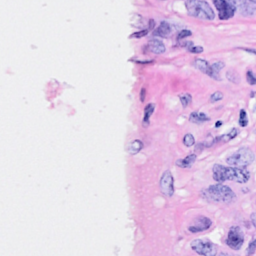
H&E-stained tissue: Breast